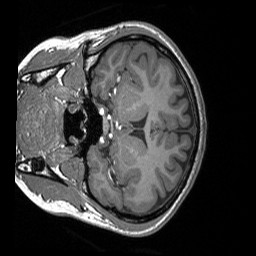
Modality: T1w
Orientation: coronal
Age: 22
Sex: female
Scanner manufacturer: siemens
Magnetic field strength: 3 T
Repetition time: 1.56 s
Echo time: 0.00207 s